Interaction volume radius: 5 \u00c5
Interaction volume height: 10 \u00c5
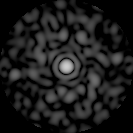
Disorder parameter: 0.8395